Question: I have a Google map on my app. The markers are already clickable, but I'm looking for a way to make the title's clickable to do an action (like going to a places "description" page). Here is what I mean

'''
public class MapFragment extends Fragment {
private GoogleMap map;
@Override
public View onCreateView(LayoutInflater inflater, ViewGroup container,
Bundle savedInstanceState) {
View rootView = inflater.inflate(R.layout.fragment_map, container,
false);
String myTag = getTag();
((PlacesAndMapActivity) getActivity()).setTabFragmentMap(myTag);
map = ((SupportMapFragment) getFragmentManager().findFragmentById(
R.id.map)).getMap();
map.addMarker(new MarkerOptions().position(new LatLng(34.039407, -118.254763))
.title("Restaurant 1"));
return rootView;
}
}
'''
Anyway I can make the title clickable? Thanks
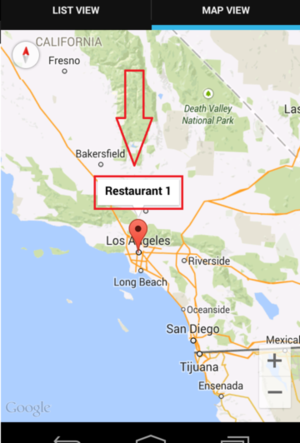
Answer: You want to use <URL>
Class Overview
Callback interface for click/tap events on a marker's info window.
'''
public abstract void onInfoWindowClick (Marker marker)
'''
Called when the marker's info window is clicked.